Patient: sex F, age 65
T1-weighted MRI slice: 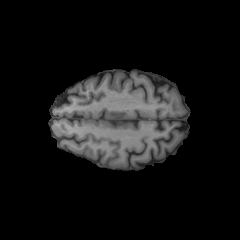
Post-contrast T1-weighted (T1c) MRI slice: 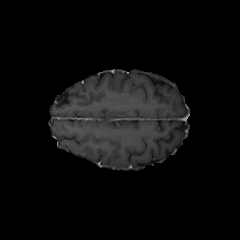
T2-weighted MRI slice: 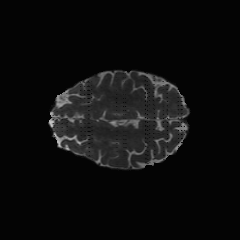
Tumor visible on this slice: no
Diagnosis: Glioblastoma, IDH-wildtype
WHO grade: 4